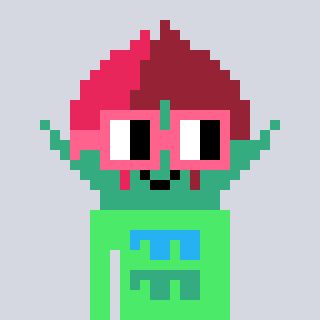
a pixel art character with square pink glasses, a rosebud-shaped head and a teal-colored body on a cool background